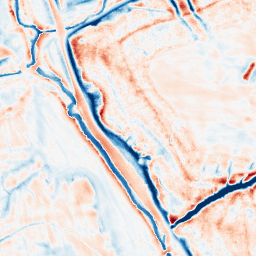
Category: edge_preserving
Decomposition family: bilateral
Decomposition parameters: d: 21
sigma_color: 50
sigma_space: 25
Upsampling method: quartic
Upsampling parameters: scale: 4
Upsampling scale: 4